Brain MRI, t1w sequence, axial 2D slice.
Patient: age 43, sex F, weight 95 kg, height 1.95 m
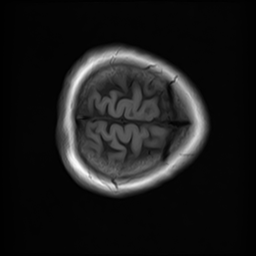